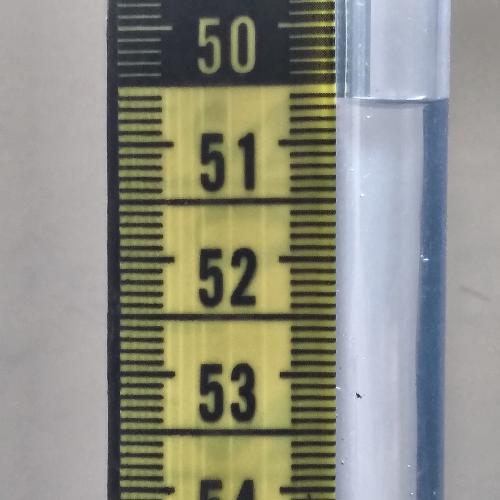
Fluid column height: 50.6 cm